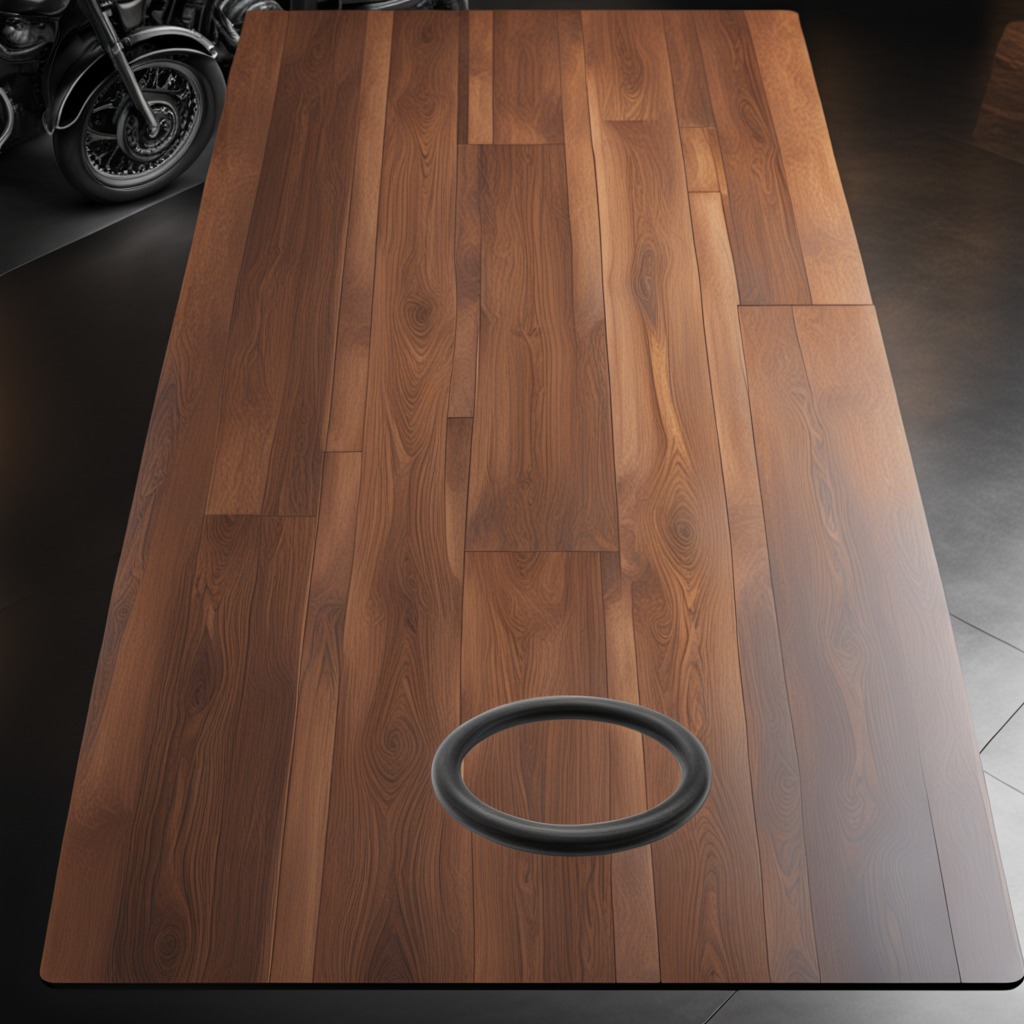
A rubber O-ring lying on the wooden table in a vintage motorcycle garage.